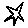
Label: star